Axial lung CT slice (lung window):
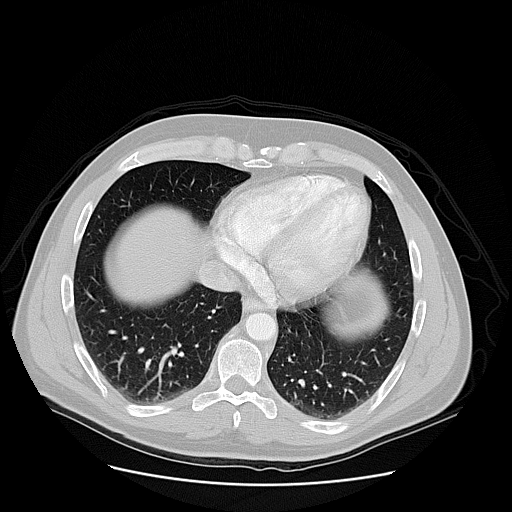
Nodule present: no